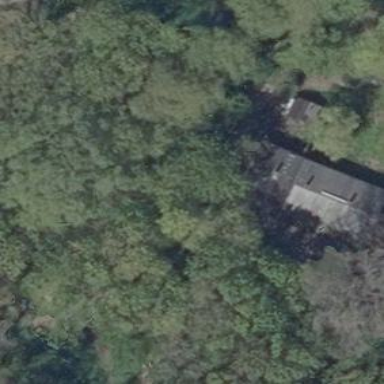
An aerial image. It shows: Bungalow with gabled roof.